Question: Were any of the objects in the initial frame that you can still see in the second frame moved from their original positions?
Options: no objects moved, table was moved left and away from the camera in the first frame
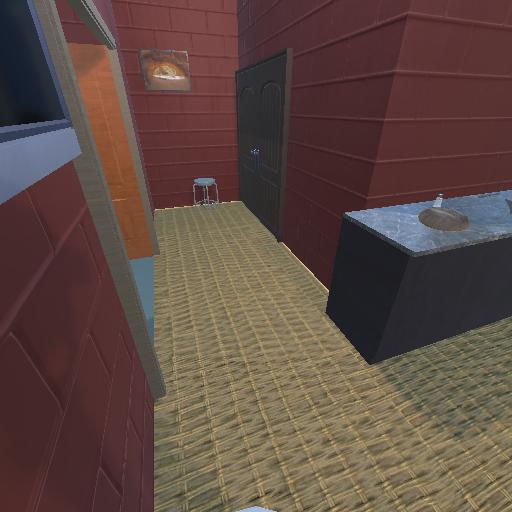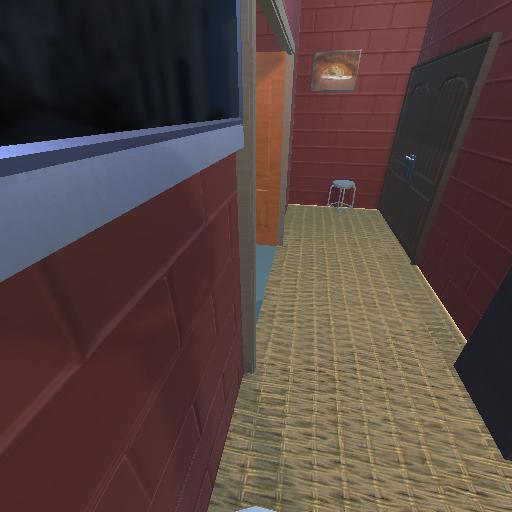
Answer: no objects moved